九年级 · 度量几何学
如图, 在 $\triangle A B C$ 中, 点 $D$, 点 $E$ 分别在边 $A B, A C$ 上 (不与端点重合), 连接 $D E$,若 $D E / / B C$, 则 $\frac{D E}{B C}=(\quad)$

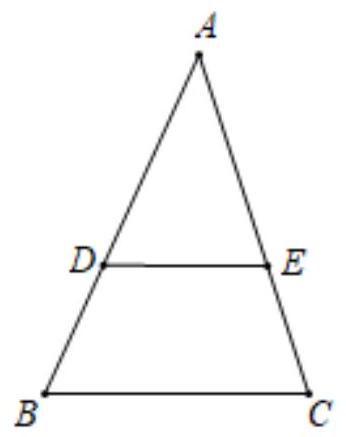
A. $\frac{A D}{D B}$
B. $\frac{E C}{A E}$
C. $\frac{A D}{A B}$
D. $\frac{E C}{A C}$

答案: C
解析: 首先根据 $D E / / B C$ 得到 $\triangle A D E \sim \triangle A B C$, 然后得到三角形对应边的比即可得到结果.

【详解】解: $\because D E / / B C$,

$\therefore \triangle A D E \sim \triangle A B C$,

$\therefore \frac{D E}{B C}=\frac{A D}{A B}=\frac{A E}{A C}$,

故选: C.

【点睛】本题考查相似三角形的判定与性质, 利用平行证明相似, 再准确的得到对应边的比是解本题的关键.